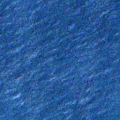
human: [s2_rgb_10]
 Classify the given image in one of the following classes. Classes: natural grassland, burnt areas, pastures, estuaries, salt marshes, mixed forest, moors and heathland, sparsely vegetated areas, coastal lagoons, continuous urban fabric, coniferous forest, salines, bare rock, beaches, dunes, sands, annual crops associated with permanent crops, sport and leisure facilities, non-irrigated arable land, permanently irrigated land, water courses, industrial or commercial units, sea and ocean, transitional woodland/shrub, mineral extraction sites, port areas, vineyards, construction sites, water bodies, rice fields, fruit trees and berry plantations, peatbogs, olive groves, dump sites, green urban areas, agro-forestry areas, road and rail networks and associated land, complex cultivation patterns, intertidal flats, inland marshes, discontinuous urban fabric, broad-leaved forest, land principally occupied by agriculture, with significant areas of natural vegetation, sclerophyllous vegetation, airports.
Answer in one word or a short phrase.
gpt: sea and ocean